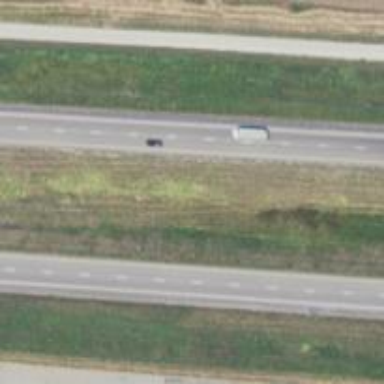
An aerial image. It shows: Asphalt motorway.